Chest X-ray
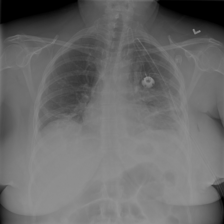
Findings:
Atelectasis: positive
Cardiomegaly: negative
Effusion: negative
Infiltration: negative
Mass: negative
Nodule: negative
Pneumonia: negative
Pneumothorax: negative
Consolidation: negative
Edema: negative
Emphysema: negative
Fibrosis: negative
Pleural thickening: negative
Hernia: negative